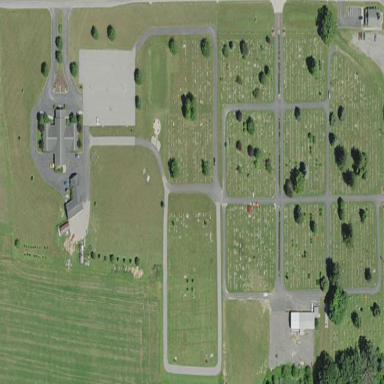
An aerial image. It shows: Cemetery.